Question: I integrated GREE in an iOS application(demo) and after a day long hard work the code was good enough to go, that executed properly and produced some UI response but, pity that was no worthy, check:

Also I have something in my console;
'''
2012-12-04 09:52:22.721 GreeHelloSample[1295:1bb03] GreeJSAbstractStateCommand:name must be overloaded in subclasses.
2012-12-04 09:52:22.724 GreeHelloSample[1295:1bb03] GreeJSAsyncCommand:name must be overloaded in subclasses.
2012-12-04 09:52:22.725 GreeHelloSample[1295:1bb03] GreeJSLoadAsynchronousCommand:name must be overloaded in subclasses.
2012-12-04 09:52:22.997 GreeHelloSample[1295:1bb03] [Gree][GreePlatform.m:381] Initialized Gree Platform SDK 3.4.0 (Build release/v3.4.0_public_189)
2012-12-04 09:52:24.589 GreeHelloSample[1295:1bb03] didLogoutUser
2012-12-04 09:52:25.003 GreeHelloSample[1295:1bb03] greePlatformWillShowModalView
'''
But I am tired and unable to track now? So, help me.
# EDIT 1:
Here is All related code I wrote:
# .h
'''
#import <UIKit/UIKit.h>
#import "GreePlatform.h"
#import "GreePlatformSettings.h"
#define kGreeApplicationID @"XXXXX"
#define kGreeConsumerKey @"XXXXXXXXXXXX"
#define kGreeConsumerSecret @"XXXXXXXXXXXXXXXXXXXXXXXXXXXXXXX"
@class GHSViewController;
@interface GHSAppDelegate : UIResponder <UIApplicationDelegate, GreePlatformDelegate>
@property (retain, nonatomic) UIWindow *window;
@property (retain, nonatomic) GHSViewController *viewController;
@end
'''
# .m
'''
#import "GHSAppDelegate.h"
#import "GHSViewController.h"
@implementation GHSAppDelegate
- (void)dealloc
{
[_window release];
[_viewController release];
[super dealloc];
}
- (BOOL)application:(UIApplication *)application didFinishLaunchingWithOptions:(NSDictionary *)launchOptions
{
self.window = [[[UIWindow alloc] initWithFrame:[[UIScreen mainScreen] bounds]] autorelease];
// Override point for customization after application launch.
self.viewController = [[[GHSViewController alloc] initWithNibName:@"GHSViewController" bundle:nil] autorelease];
self.window.rootViewController = self.viewController;
[self.window makeKeyAndVisible];
NSDictionary* settings = [NSDictionary dictionaryWithObjectsAndKeys:GreeDevelopmentModeSandbox, GreeSettingDevelopmentMode, nil];
[GreePlatform initializeWithApplicationId:kGreeApplicationID
consumerKey:kGreeConsumerKey
consumerSecret:kGreeConsumerSecret
settings:settings
delegate:self];
[GreePlatform handleLaunchOptions:launchOptions application:application];
return YES;
}
- (void)applicationWillResignActive:(UIApplication *)application
{
// Sent when the application is about to move from active to inactive state. This can occur for certain types of temporary interruptions (such as an incoming phone call or SMS message) or when the user quits the application and it begins the transition to the background state.
// Use this method to pause ongoing tasks, disable timers, and throttle down OpenGL ES frame rates. Games should use this method to pause the game.
}
- (void)applicationDidEnterBackground:(UIApplication *)application
{
// Use this method to release shared resources, save user data, invalidate timers, and store enough application state information to restore your application to its current state in case it is terminated later.
// If your application supports background execution, this method is called instead of applicationWillTerminate: when the user quits.
}
- (void)applicationWillEnterForeground:(UIApplication *)application
{
// Called as part of the transition from the background to the inactive state; here you can undo many of the changes made on entering the background.
}
- (void)applicationDidBecomeActive:(UIApplication *)application
{
// Restart any tasks that were paused (or not yet started) while the application was inactive. If the application was previously in the background, optionally refresh the user interface.
}
- (void)applicationWillTerminate:(UIApplication *)application
{
// Called when the application is about to terminate. Save data if appropriate. See also applicationDidEnterBackground:.
[GreePlatform shutdown];
}
#pragma mark - GreePlatformDelegate
/**
* Sent to the receiver when Gree will show a modal view (dashboard, login dialogs,
* etc.) that will interrupt your application.
* @note It is recommended that you suspend your application logic here.
*/
-(void)greePlatformWillShowModalView:(GreePlatform*)platform{
NSLog(@"greePlatformWillShowModalView");
}
/**
* Sent to the receiver when Gree has dismissed a modal view (dashboard, login dialogs,
* etc.) that was interrupting your application.
* @note It is recommended that you resume your application logic here.
*/
-(void)greePlatformDidDismissModalView:(GreePlatform*)platform{
NSLog(@"greePlatformDidDismissModalView");
}
/**
* Sent to the receiver when your application's user logs in to the Gree Platform.
*/
-(void)greePlatform:(GreePlatform*)platform didLoginUser:(GreeUser*)localUser{
NSLog(@"didLoginUser");
}
/**
* Sent to the receiver when your application's user logs out of the Gree Platform.
*/
-(void)greePlatform:(GreePlatform*)platform didLogoutUser:(GreeUser*)localUser{
NSLog(@"didLogoutUser");
}
/**
@brief Notifies the parameter received when an application starts.
@param params Parameter received when an application starts.
*/
-(void)greePlatformParamsReceived:(NSDictionary*)params{
NSLog(@"greePlatformParamsReceived");
}
'''
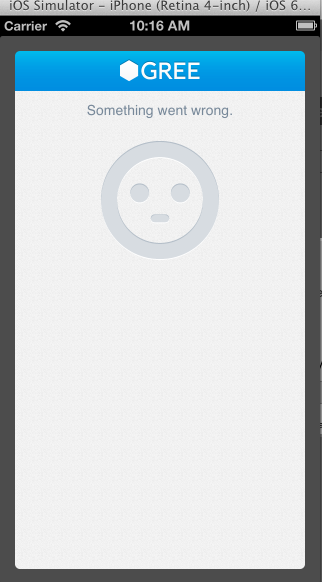
Answer: Here we go!
I have made one silly mistake to suffer this. Actually I was using Production (Gree Application) ID, for executing my application in sand box. Although Gree Provide different Sandbox ID to run Application in Sandbox environment. Rest of the things are Okay thanks to Gree framework SDK, and specially (sample application).